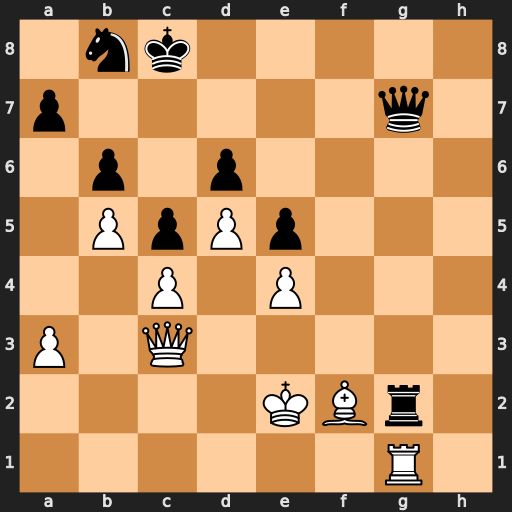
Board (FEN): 1nk5/p5q1/1p1p4/1PpPp3/2P1P3/P1Q5/4KBr1/6R1
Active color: w
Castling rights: -
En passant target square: -
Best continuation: Qh3+ Qg4+ Qxg4+ Rxg4 Rxg4